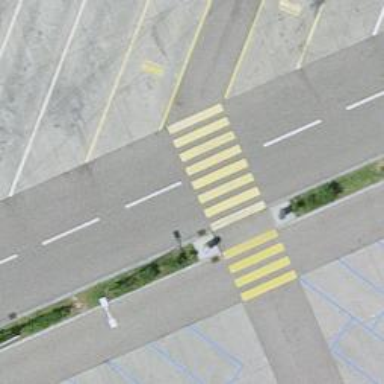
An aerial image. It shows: Uncontrolled zebra crossing on the road.